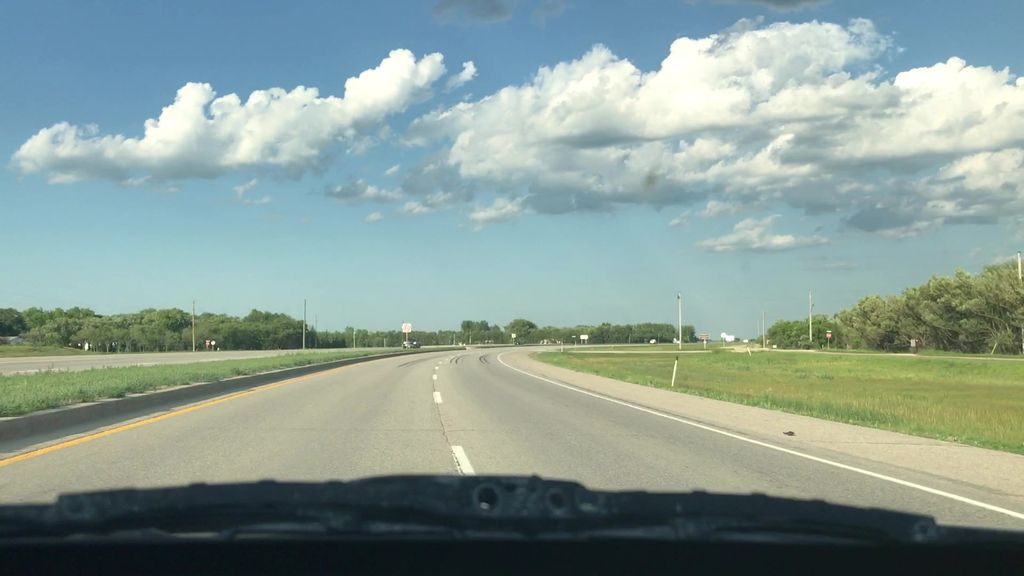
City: winnipeg